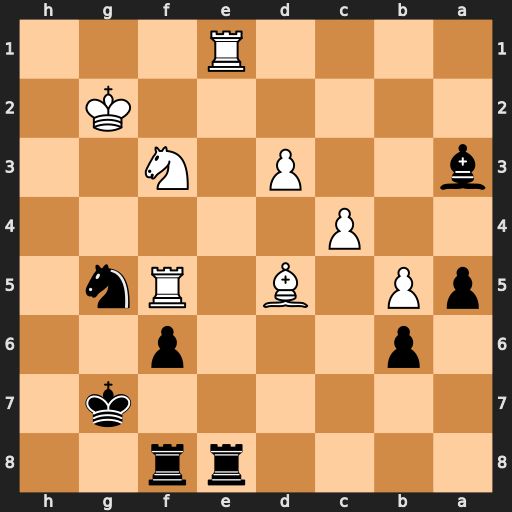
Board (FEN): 4rr2/6k1/1p3p2/pP1B1Rn1/2P5/b2P1N2/6K1/4R3
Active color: b
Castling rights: -
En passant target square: -
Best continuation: Nxf3 Rxe8 Nh4+ Kh3 Nxf5